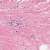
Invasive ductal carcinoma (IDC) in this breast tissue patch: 0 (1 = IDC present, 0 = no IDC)